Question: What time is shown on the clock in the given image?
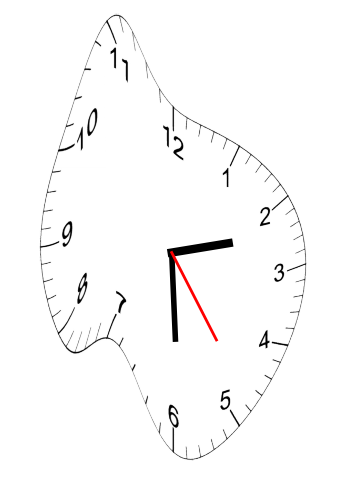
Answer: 02:29:24